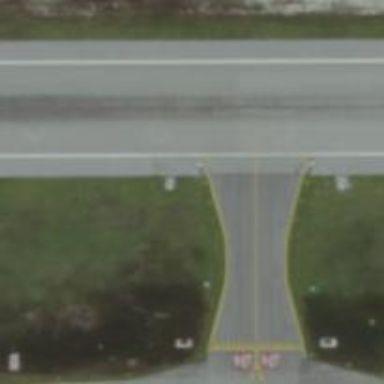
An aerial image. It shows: View of taxiway at the airport.